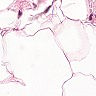
Metastatic tissue present: no